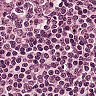
Metastatic tissue present: no